Interaction volume radius: 5 \u00c5
Interaction volume height: 10 \u00c5
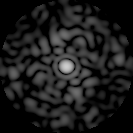
Disorder parameter: 0.7917